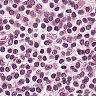
Metastatic tissue present: no